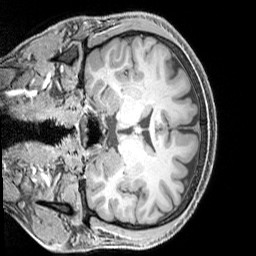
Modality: T1w
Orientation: coronal
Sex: male
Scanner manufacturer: siemens
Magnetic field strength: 3 T
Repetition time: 2.3 s
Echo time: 0.00226 s